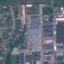
Label: Industrial